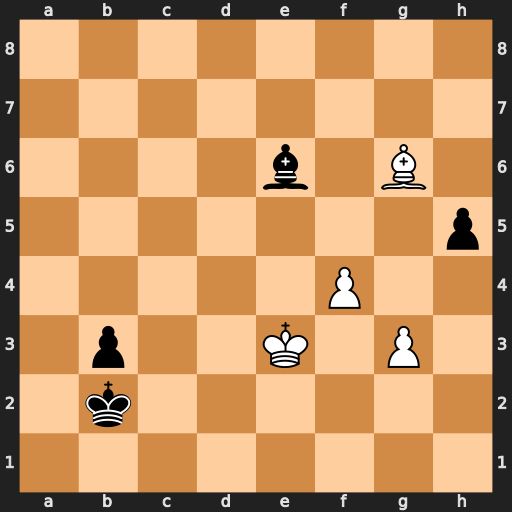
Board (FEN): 8/8/4b1B1/7p/5P2/1p2K1P1/1k6/8
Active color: w
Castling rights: -
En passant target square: -
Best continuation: f5 Bg8 f6